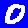
Digit: 0